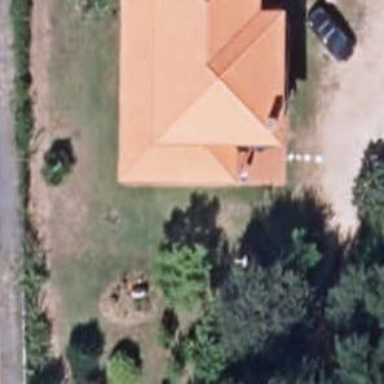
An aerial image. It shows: Simple house.